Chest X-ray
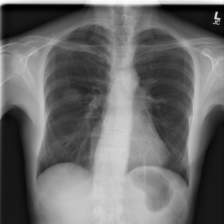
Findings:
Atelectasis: negative
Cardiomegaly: negative
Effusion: negative
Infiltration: negative
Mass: negative
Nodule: negative
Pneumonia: negative
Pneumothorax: negative
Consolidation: negative
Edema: negative
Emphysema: negative
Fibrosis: negative
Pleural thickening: negative
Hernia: negative